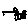
Label: cat